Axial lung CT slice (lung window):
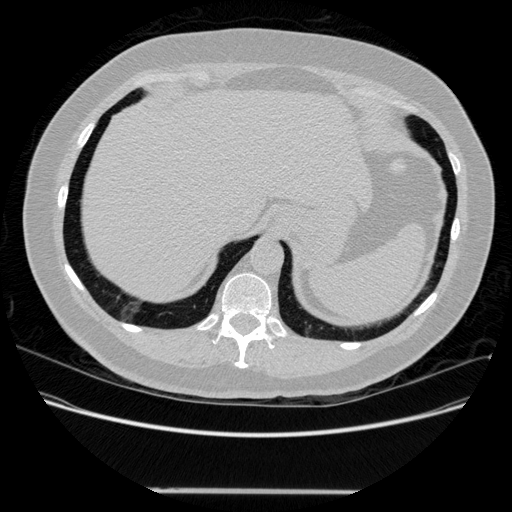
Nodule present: no